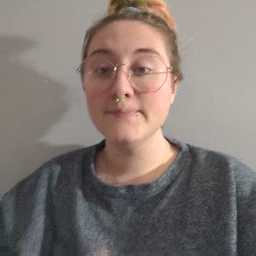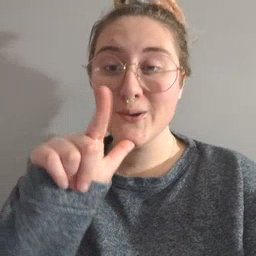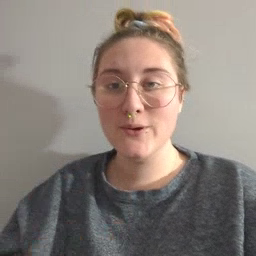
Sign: who